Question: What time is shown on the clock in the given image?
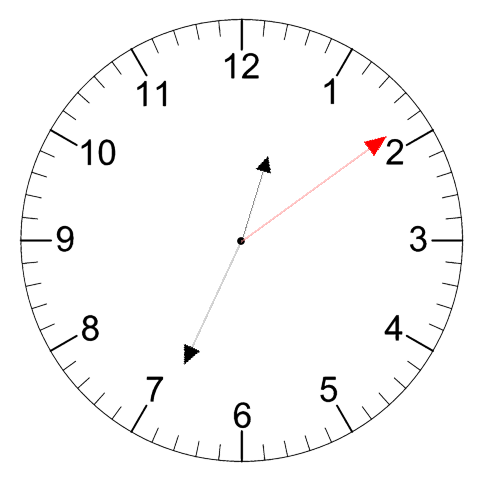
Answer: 12:34:09